Question: I want to calculate Stopped time of the Equipment.
If 'DateTime' of 'Class(Alarm=TRUE)=Class(Working=FALSE)' for the same Equipment
then 'Stopped Time=Working(TRUE)-Working(FALSE)' for that Equipment.

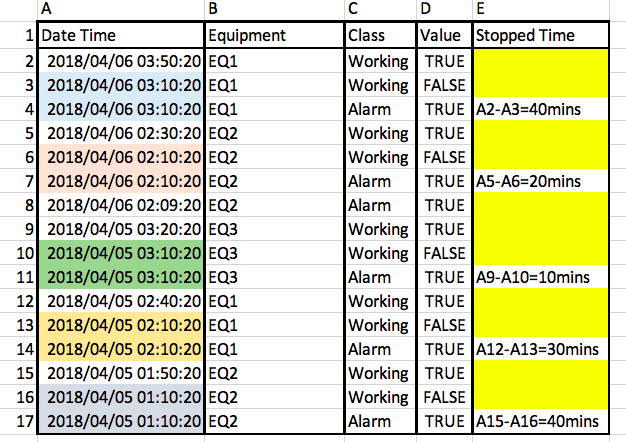
Answer: The following solution depends on the consistency of the data in the way you have described it. Any deviations to that may lead you to a (very) different solution.
Start by finding the next Date and Time value using an 'OVER' statement:
'''
[Next DateTime] = First([DateTime]) OVER (Next([DateTime],1))
'''
NB: I'm using 'First' as the aggregation, but anything is ok because there is only one value returned.
Next, find the difference in time:
'''
[Time Difference] = DateDiff("minute",[DateTime],[Next DateTime])
'''
Next, find the rows which meet the conditions:
'''
[Check Conditions] = (Concatenate([Class] & [Value]) OVER ([DateTime])="WorkingFalse, AlarmTrue") and ([Class]="Alarm")
'''
Finally, show the stopped time for the correct rows:
'''
[Stopped Time] = If([Check Conditions],[Time Difference],NULL)
'''
<URL>